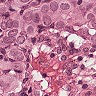
Metastatic tissue present: yes